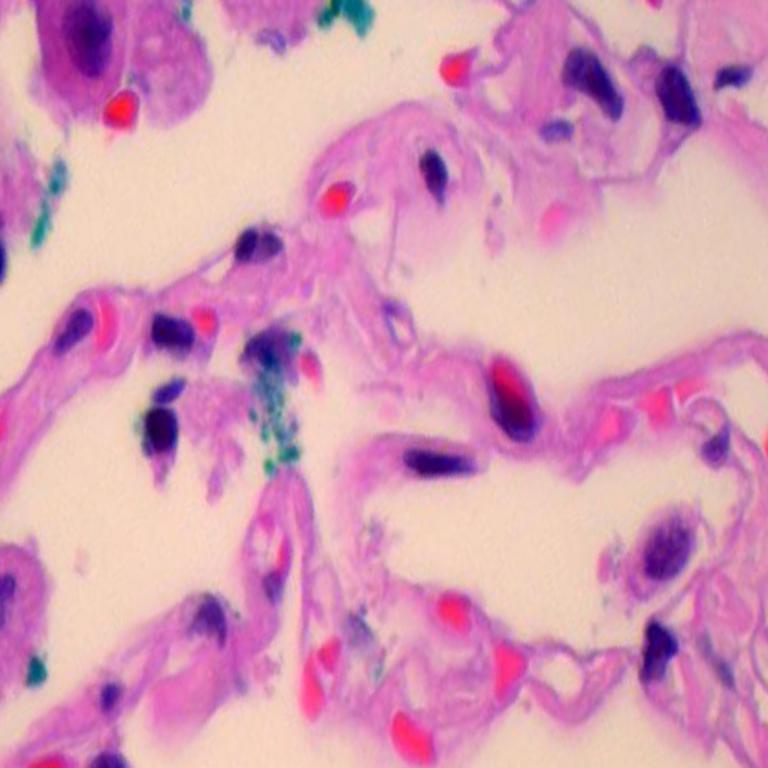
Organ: lung
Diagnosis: benign